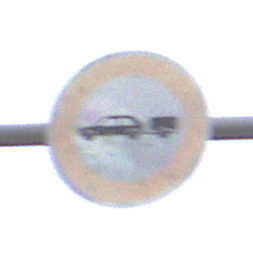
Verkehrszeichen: VerbotPersonenkraftwagenMitAnhaenger
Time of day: MorningAfternoon
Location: Outdoor (RoadRail)
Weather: Overcast
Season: NotSpecified
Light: Natural